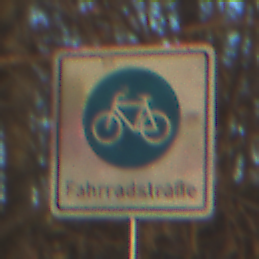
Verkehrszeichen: BeginnFahrradstrasse
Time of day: SunriseSunset
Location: Outdoor (Nature)
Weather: Clear
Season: Autumn
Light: Natural